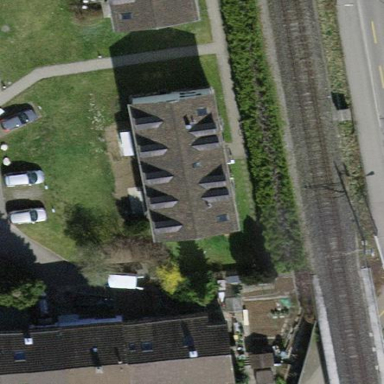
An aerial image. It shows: Building with tile roof.